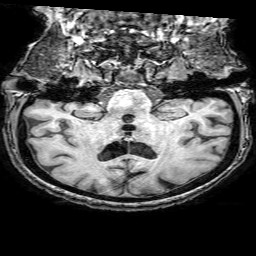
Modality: T1w
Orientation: sagittal
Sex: female
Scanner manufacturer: philips
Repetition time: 0.008398 s
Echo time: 0.0039 s